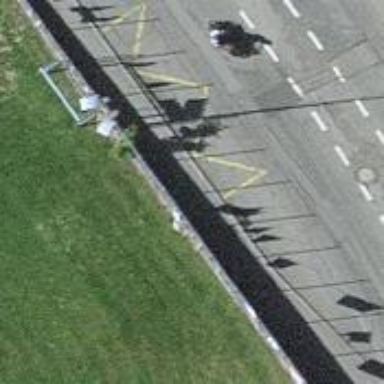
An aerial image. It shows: Bus stop with platform for public transport.